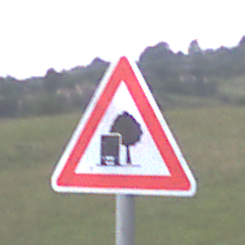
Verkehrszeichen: UnzureichendesLichtraumprofil
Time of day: SunriseSunset
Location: Outdoor (Nature)
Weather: PartlyCloudy
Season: NotSpecified
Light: Natural